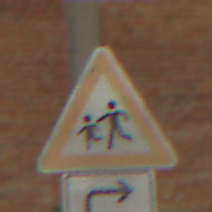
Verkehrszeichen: KinderRechts
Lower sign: RichtungsangabeDurchPfeile5
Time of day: MorningAfternoon
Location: Outdoor (Suburban)
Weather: PartlyCloudy
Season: NotSpecified
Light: Natural